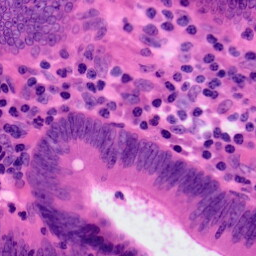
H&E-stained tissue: Colon